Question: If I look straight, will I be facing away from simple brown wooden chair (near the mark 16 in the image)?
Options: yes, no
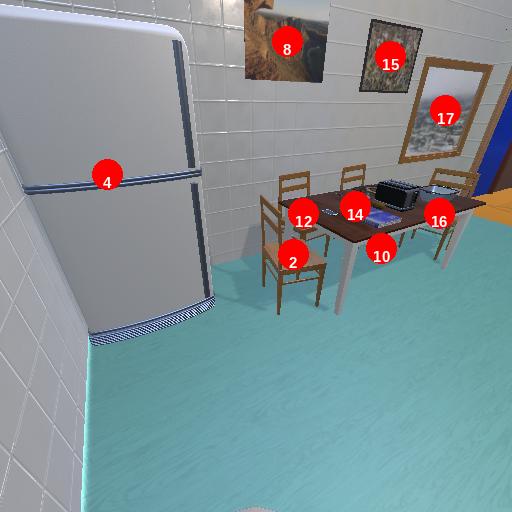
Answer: yes